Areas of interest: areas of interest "Sport and cultural"
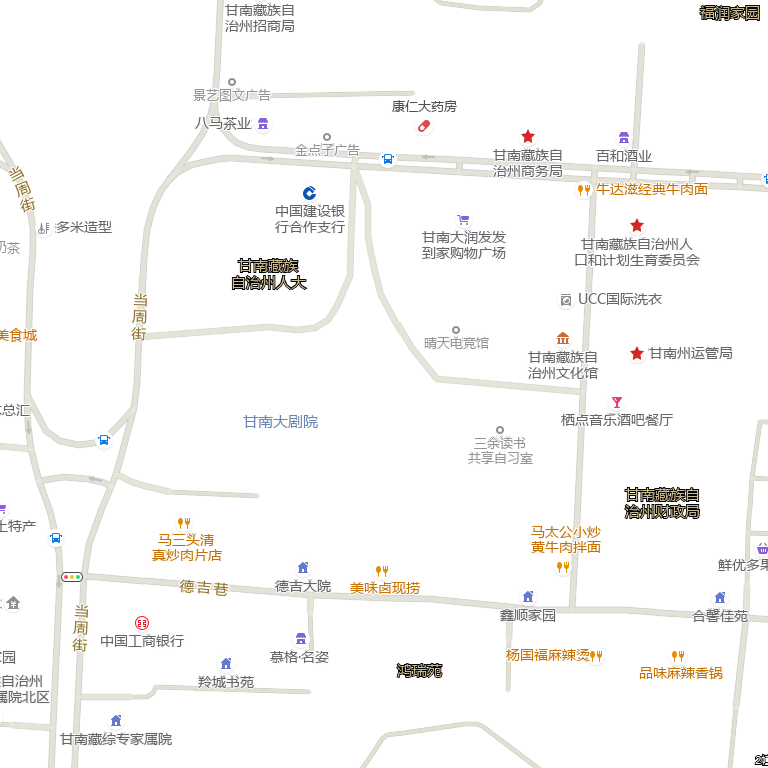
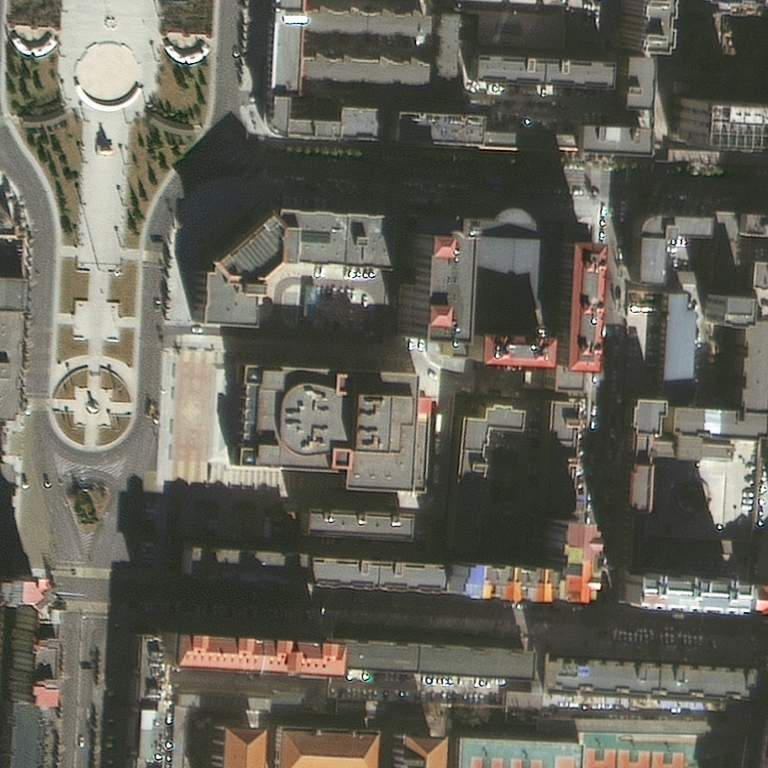